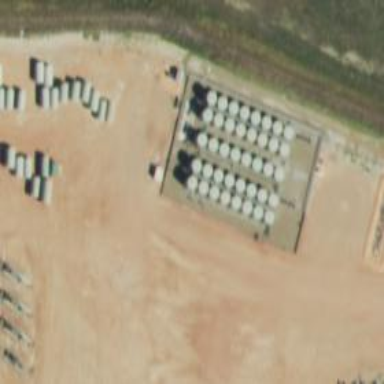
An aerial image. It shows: Storage tank with man-made structure.